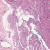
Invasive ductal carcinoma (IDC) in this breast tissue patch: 0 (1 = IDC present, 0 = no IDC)